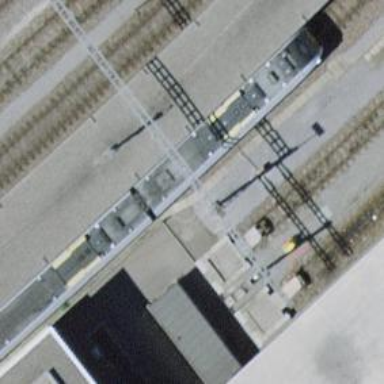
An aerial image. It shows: Railway buffer stop.